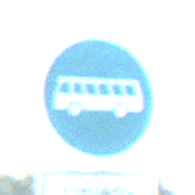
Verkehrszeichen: Busssonderstreifen
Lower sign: BesondereFahrzeugeUndTransportgueter2
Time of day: MorningAfternoon
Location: Outdoor (Nature)
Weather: PartlyCloudy
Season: NotSpecified
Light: Natural